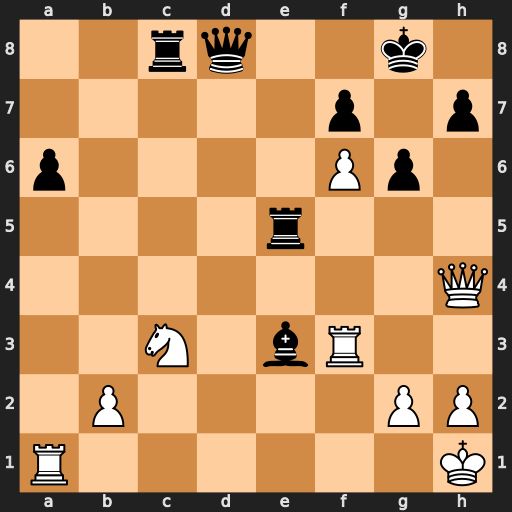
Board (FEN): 2rq2k1/5p1p/p4Pp1/4r3/7Q/2N1bR2/1P4PP/R6K
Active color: w
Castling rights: -
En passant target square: -
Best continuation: Rxe3 Rxe3 Qh6 Qxf6 Qxe3